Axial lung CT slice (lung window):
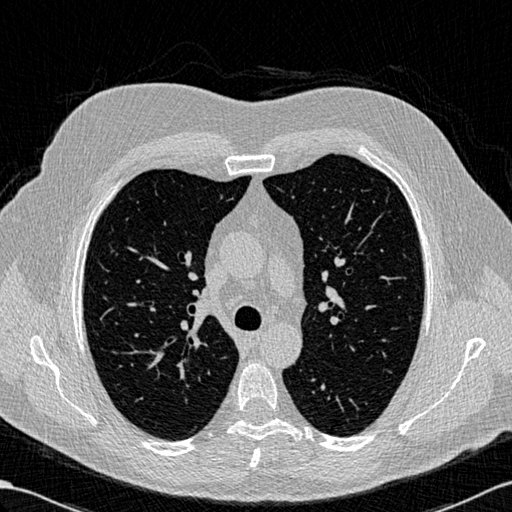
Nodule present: no